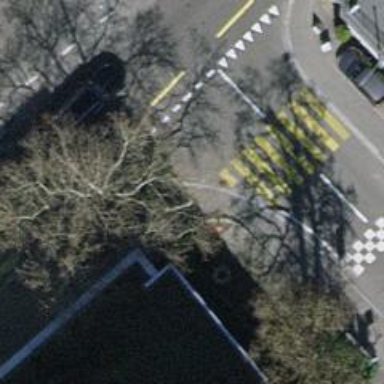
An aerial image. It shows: Asphalt sidewalk along the footway.